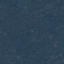
Label: Forest